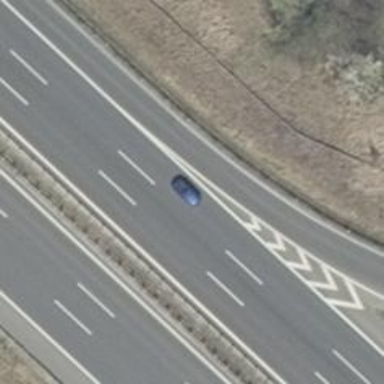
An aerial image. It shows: Asphalt motorway.